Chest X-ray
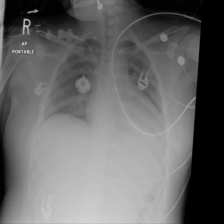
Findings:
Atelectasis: negative
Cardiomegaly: negative
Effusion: negative
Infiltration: positive
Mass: negative
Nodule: negative
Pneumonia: negative
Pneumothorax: negative
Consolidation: negative
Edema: negative
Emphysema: negative
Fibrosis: negative
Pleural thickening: negative
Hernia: negative